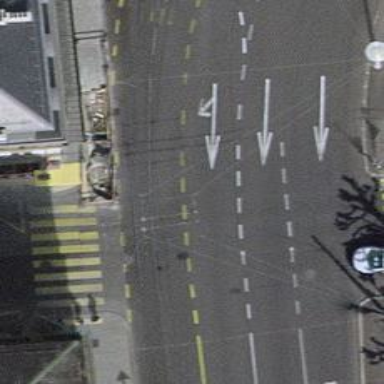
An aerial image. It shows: Road with traffic signals.